Aerial crown-view tile of a tropical tree (Barro Colorado Island, Panama), acquired 20241216:
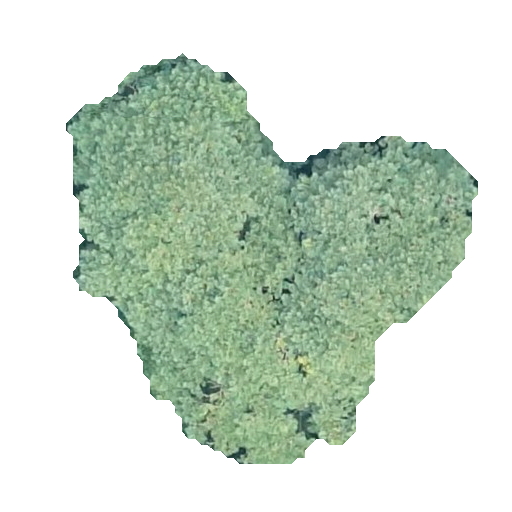
Species: Jacaranda copaia
GBIF accepted scientific name: Jacaranda copaia
Crown area: 150.807 m²